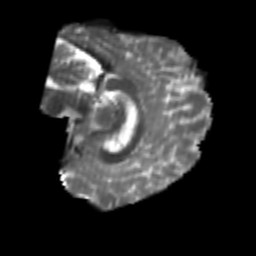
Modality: T2w
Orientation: sagittal
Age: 24
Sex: male
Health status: healthy
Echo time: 0.074 s